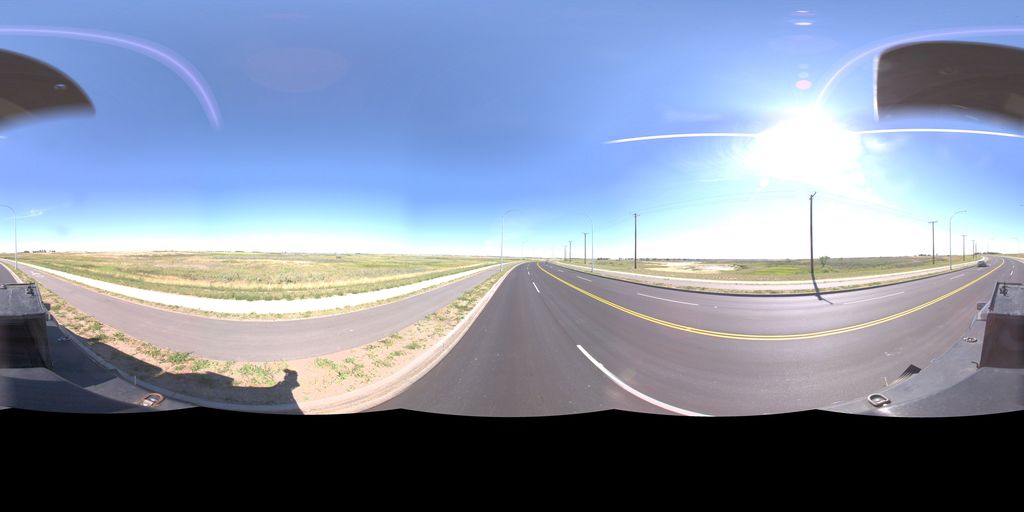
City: saskatoon